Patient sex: F
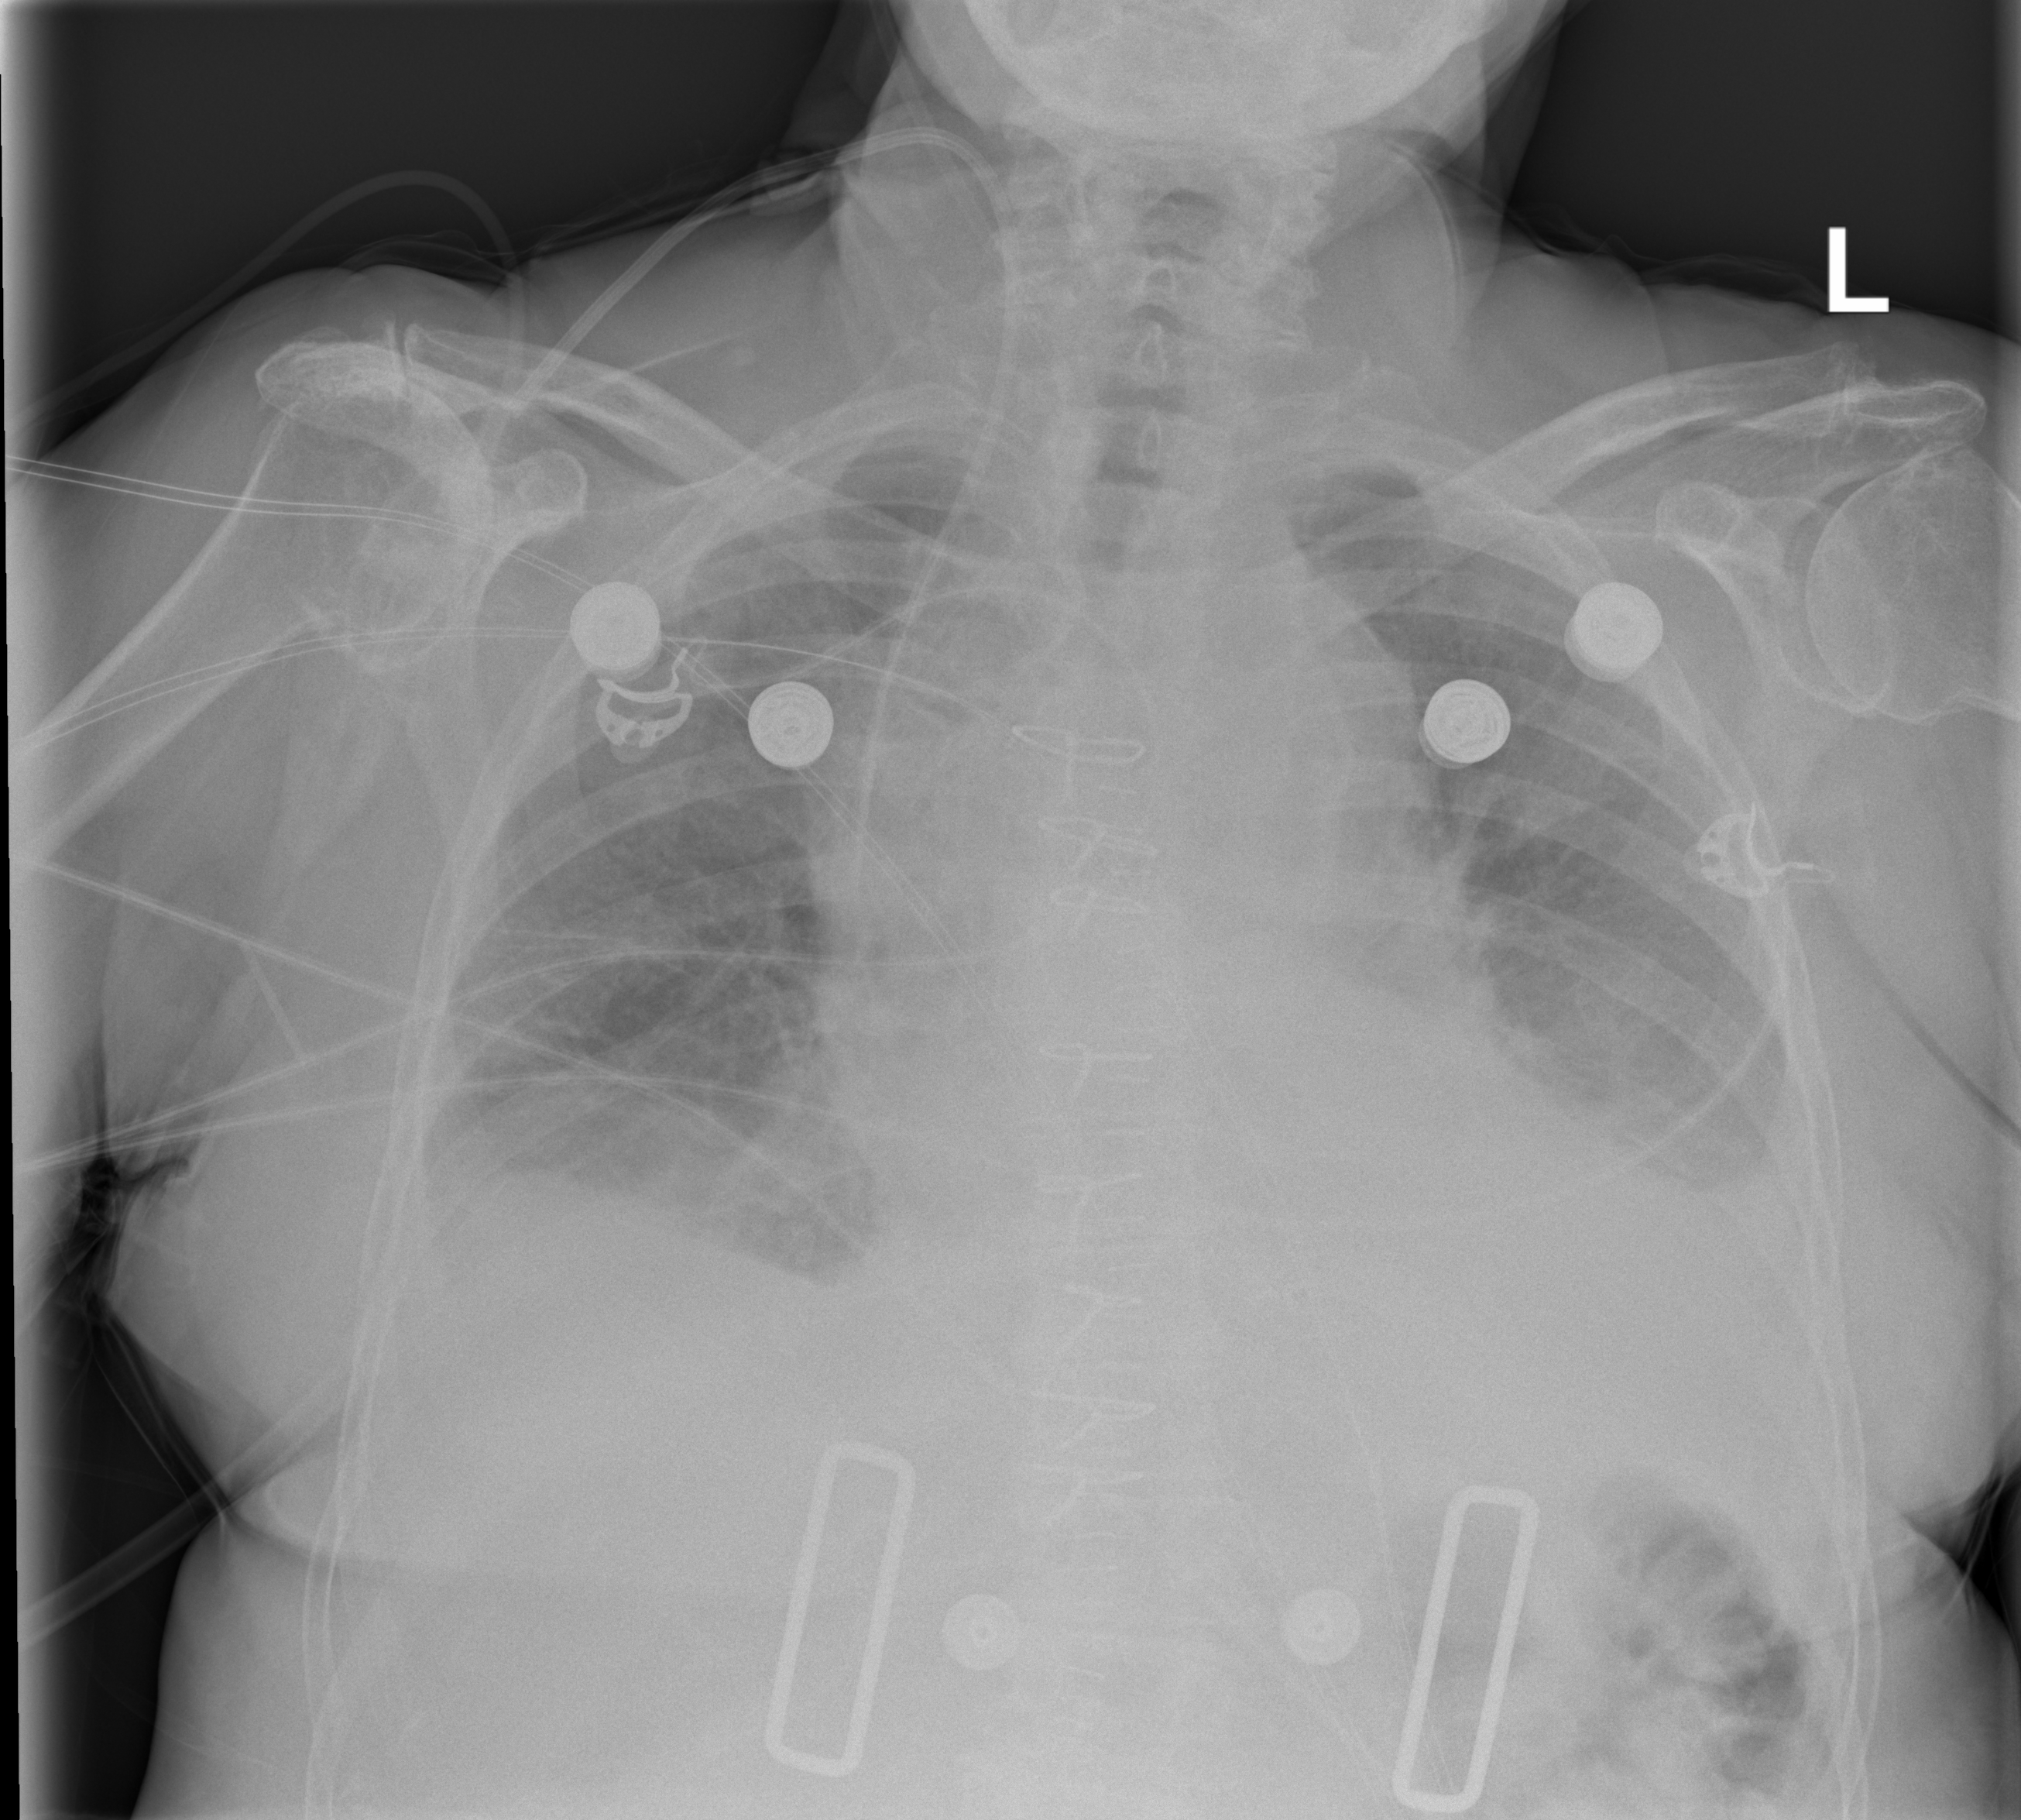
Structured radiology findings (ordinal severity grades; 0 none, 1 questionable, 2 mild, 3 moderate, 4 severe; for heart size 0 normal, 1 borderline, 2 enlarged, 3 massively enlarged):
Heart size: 1
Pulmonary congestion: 2
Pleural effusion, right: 3
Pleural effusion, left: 3
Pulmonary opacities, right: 0
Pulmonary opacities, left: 0
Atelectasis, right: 2
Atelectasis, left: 2